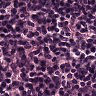
Metastatic tissue present: no